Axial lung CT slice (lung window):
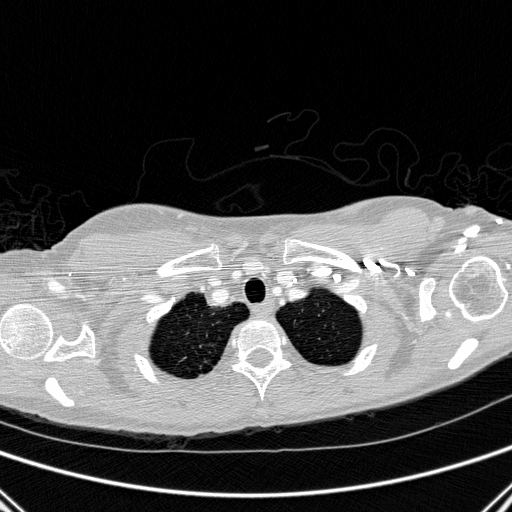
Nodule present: no